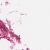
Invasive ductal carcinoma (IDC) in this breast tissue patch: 0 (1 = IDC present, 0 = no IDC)